Field crop: maize
Growth stage: 1
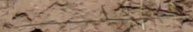
Species: lolium